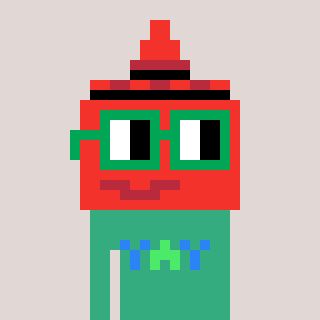
a pixel art character with square green glasses, a ketchup-shaped head and a teal-colored body on a warm background